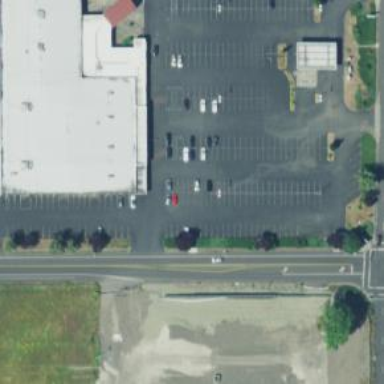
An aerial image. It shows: Parking space.